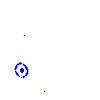
Particle: proton